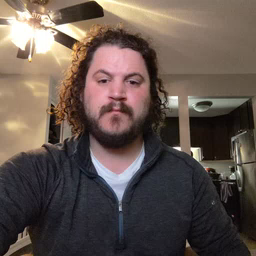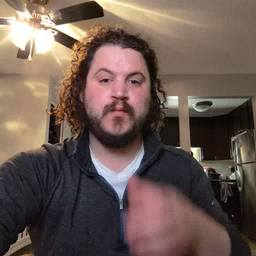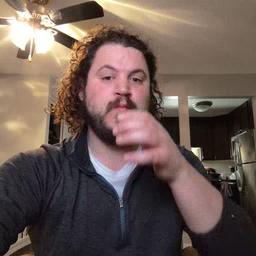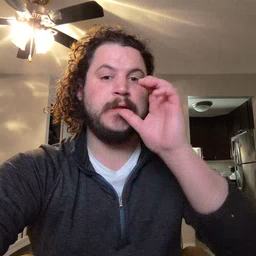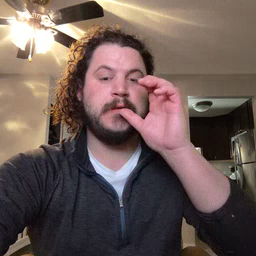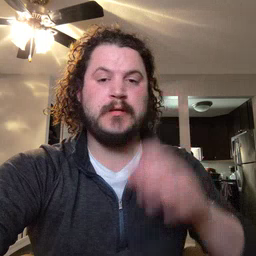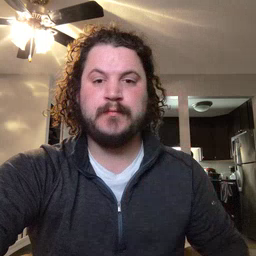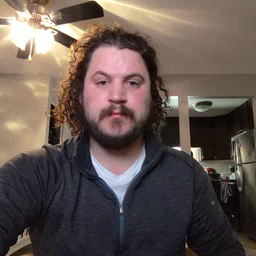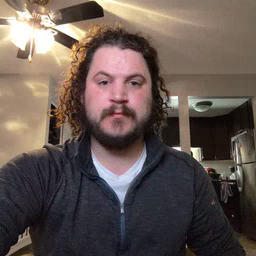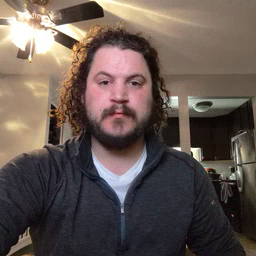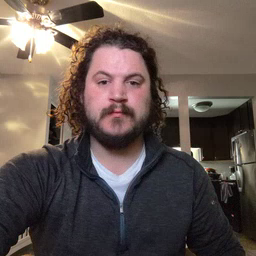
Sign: drink